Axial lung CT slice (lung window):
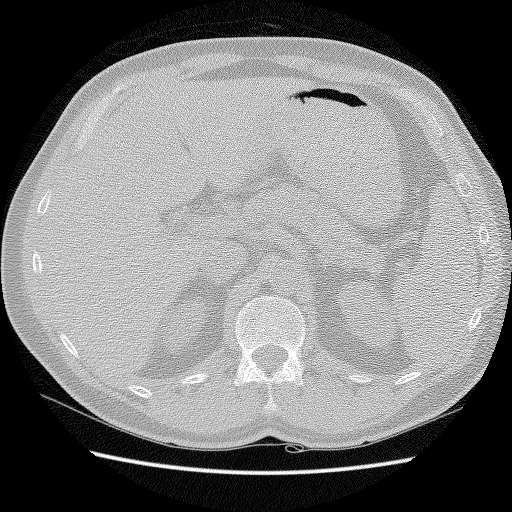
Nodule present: no